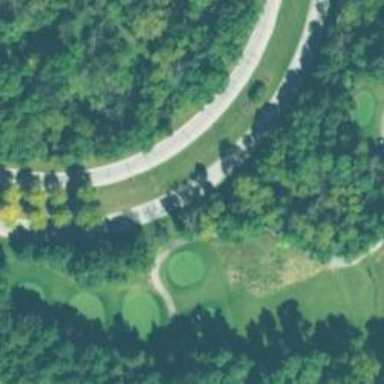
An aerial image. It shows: Pathway for golfing.